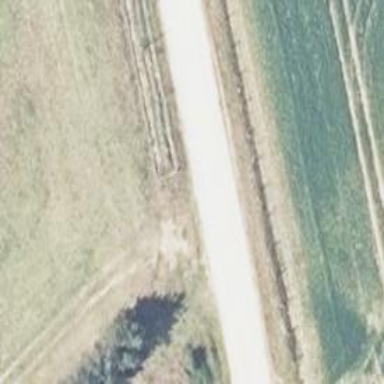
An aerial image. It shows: Gravel track with grade2 quality.